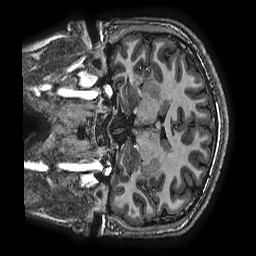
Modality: T1w
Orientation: coronal
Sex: male
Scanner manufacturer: ge
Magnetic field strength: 3 T
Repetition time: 0.007644 s
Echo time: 0.003468 s